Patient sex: M
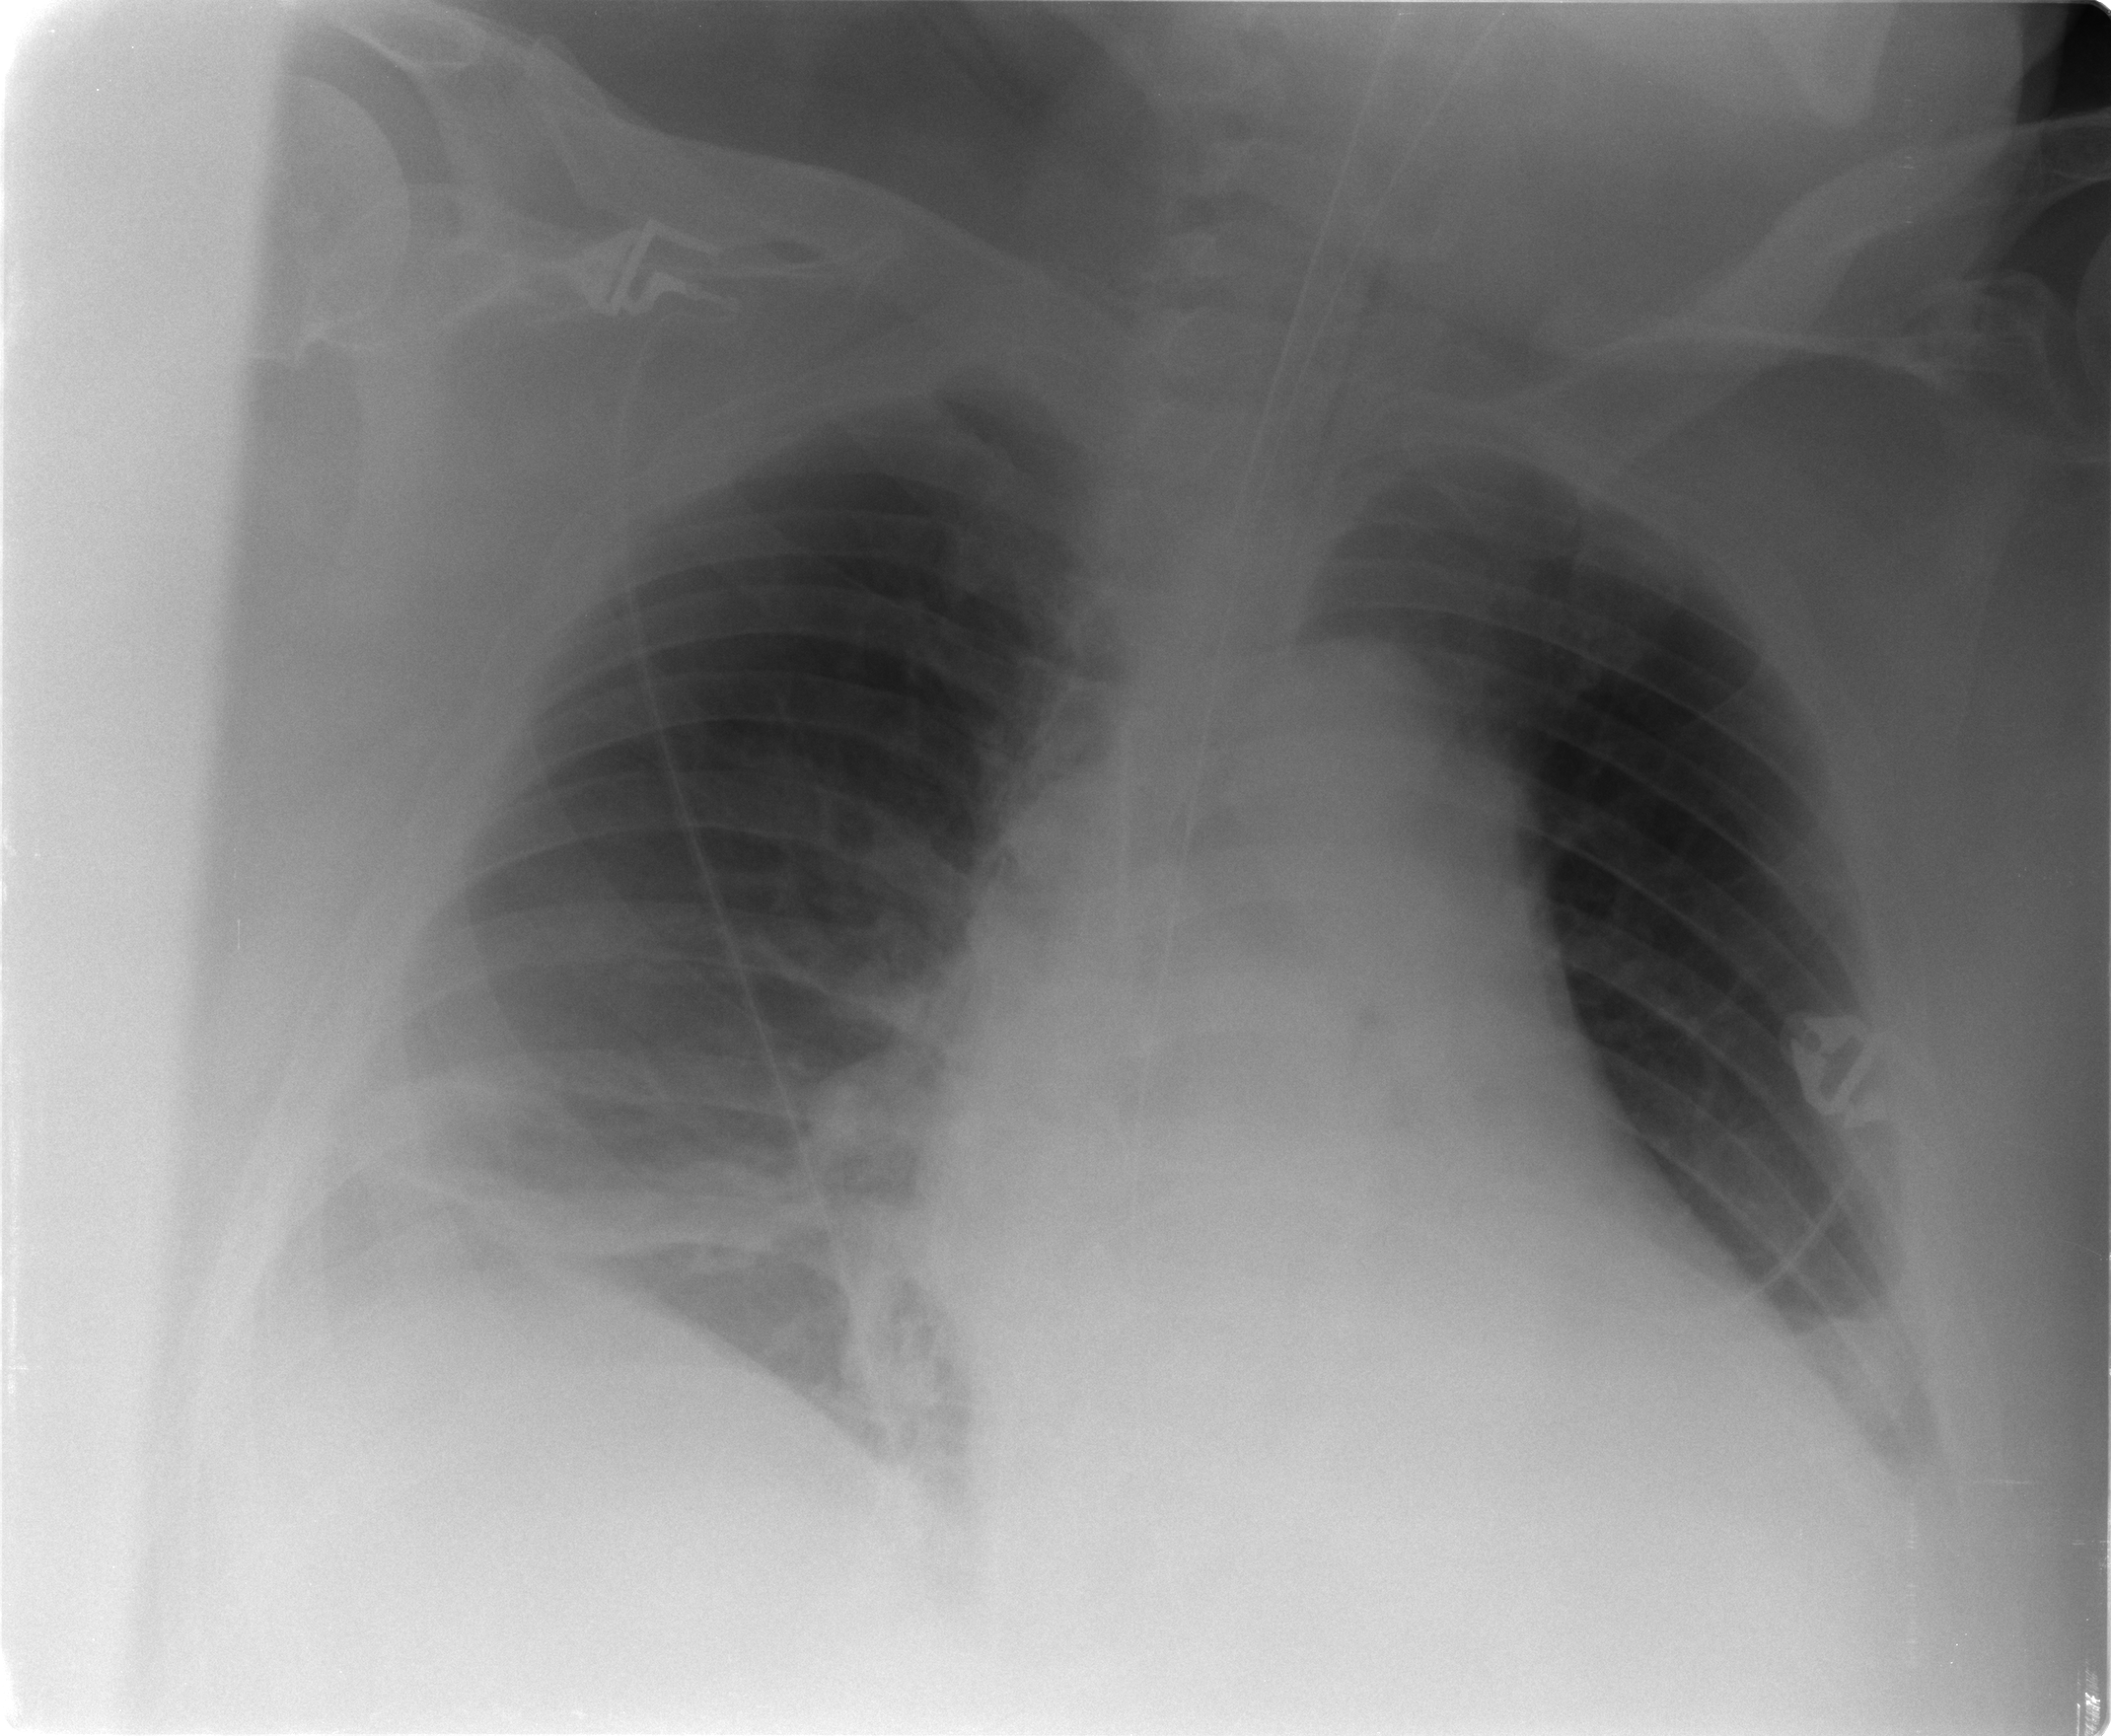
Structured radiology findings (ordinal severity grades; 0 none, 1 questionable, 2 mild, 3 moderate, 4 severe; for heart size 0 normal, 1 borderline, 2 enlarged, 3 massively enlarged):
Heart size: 2
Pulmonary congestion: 1
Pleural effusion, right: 1
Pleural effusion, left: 0
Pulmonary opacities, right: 0
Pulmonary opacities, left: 0
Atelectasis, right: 2
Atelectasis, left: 1